Question: I recently updated to El Capitan and I've been seeing some issues with my terminal, and I narrowed it down to my .bash_profile. I have this in my .bash_profile, so the prompt will change color based on changes in git.
'''
# A more colorful prompt
# \[\e[0m\] resets the color to default color
c_reset='\[\e[0m\]'
# \e[0;31m\ sets the color to red
c_path='\[\e[0;31m\]'
# \e[0;32m\ sets the color to green
c_git_clean='\[\e[0;32m\]'
# \e[0;31m\ sets the color to red
c_git_dirty='\[\e[0;31m\]'
'''
It was working with the latest update from OSX Yosemite. Also, so far as I can tell, the color codes are correct. However, this is how my terminal appears:
'''
github.io [\[\e[0;31m\]working\[\e[0m\]]:>
'''
As you can see, I am on my "working" branch of a github directory. Anything that is not on github appears normal.
'''
Downloads:>
'''
As of right now, I've switched to iTerm which doesn't seem to have the issue for the latest version (which is updated to accomodate El Capitan). Leaving me to think it is a terminal issue rather than github.

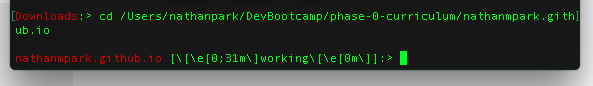
Answer: I found that 'tput setaf' worked well for me. Documentation <URL>
'''
# A more colorful prompt
# \[\e[0m\] resets the color to default color
c_reset=$(tput setaf 0)
# \e[0;31m\ sets the color to purple
c_path=$(tput setaf 55)
# \e[0;32m\ sets the color to green
c_git_clean=$(tput setaf 2)
# \e[0;31m\ sets the color to red
c_git_dirty=$(tput setaf 9)
'''
To see all the colors, I ran one of the scripts from that documentation:
'''
for C in {0..255}; do
tput setaf $C
echo -n "$C "
done
tput sgr0
echo
'''
Then whatever colors you want, you know the number to insert after 'tput setaf '
Side note: it looks like we have the same bash_profile source. I also found that upgrading to El Capitan broke it. You can also fix the path color by adding a semicolon in the middle of this line:
'''
# PS1 is the variable for the prompt you see everytime you hit enter
PROMPT_COMMAND=$PROMPT_COMMAND'; PS1="${c_path}\W${c_reset}$(git_prompt) :> "'
'''
That seems to have fixed my path name color as well. :)